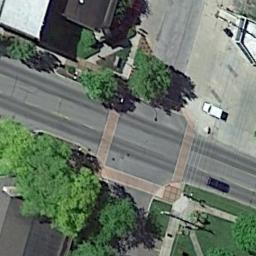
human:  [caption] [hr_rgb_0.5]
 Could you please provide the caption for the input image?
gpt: An intersection with sparse traffic is between some houses and a clearing .

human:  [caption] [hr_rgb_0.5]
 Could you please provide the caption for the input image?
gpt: There are many trees near the intersection .

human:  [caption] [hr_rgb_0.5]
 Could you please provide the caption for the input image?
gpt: There are several moving vehicles on the road at the intersection, With many buildings and some trees around the intersection .

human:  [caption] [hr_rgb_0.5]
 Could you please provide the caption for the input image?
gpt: There is no building next to the intersection .

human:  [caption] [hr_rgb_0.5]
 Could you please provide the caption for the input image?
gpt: There are some green trees beside the intersection .